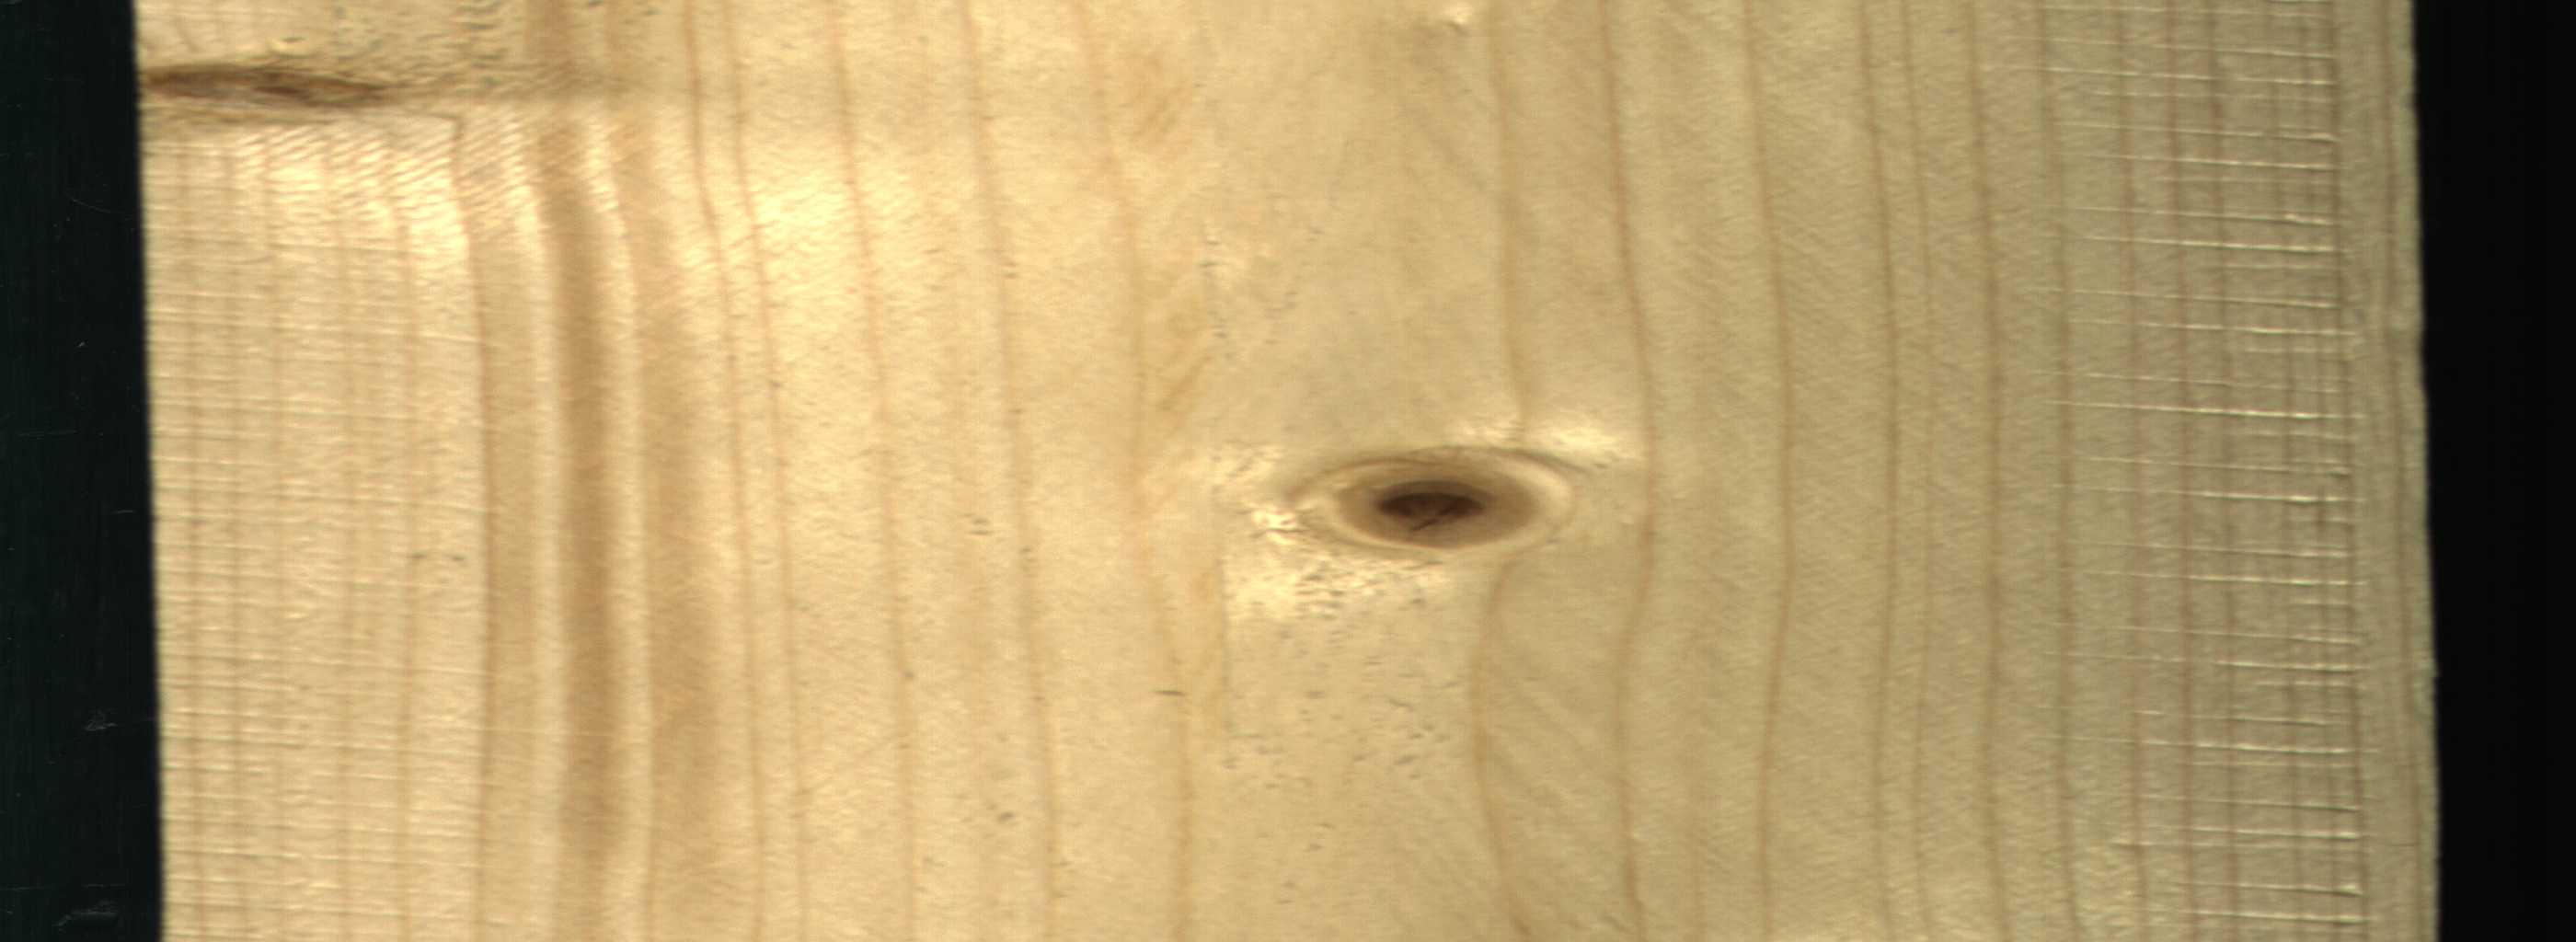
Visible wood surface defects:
Live_Knot
Live_Knot